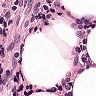
Metastatic tissue present: no